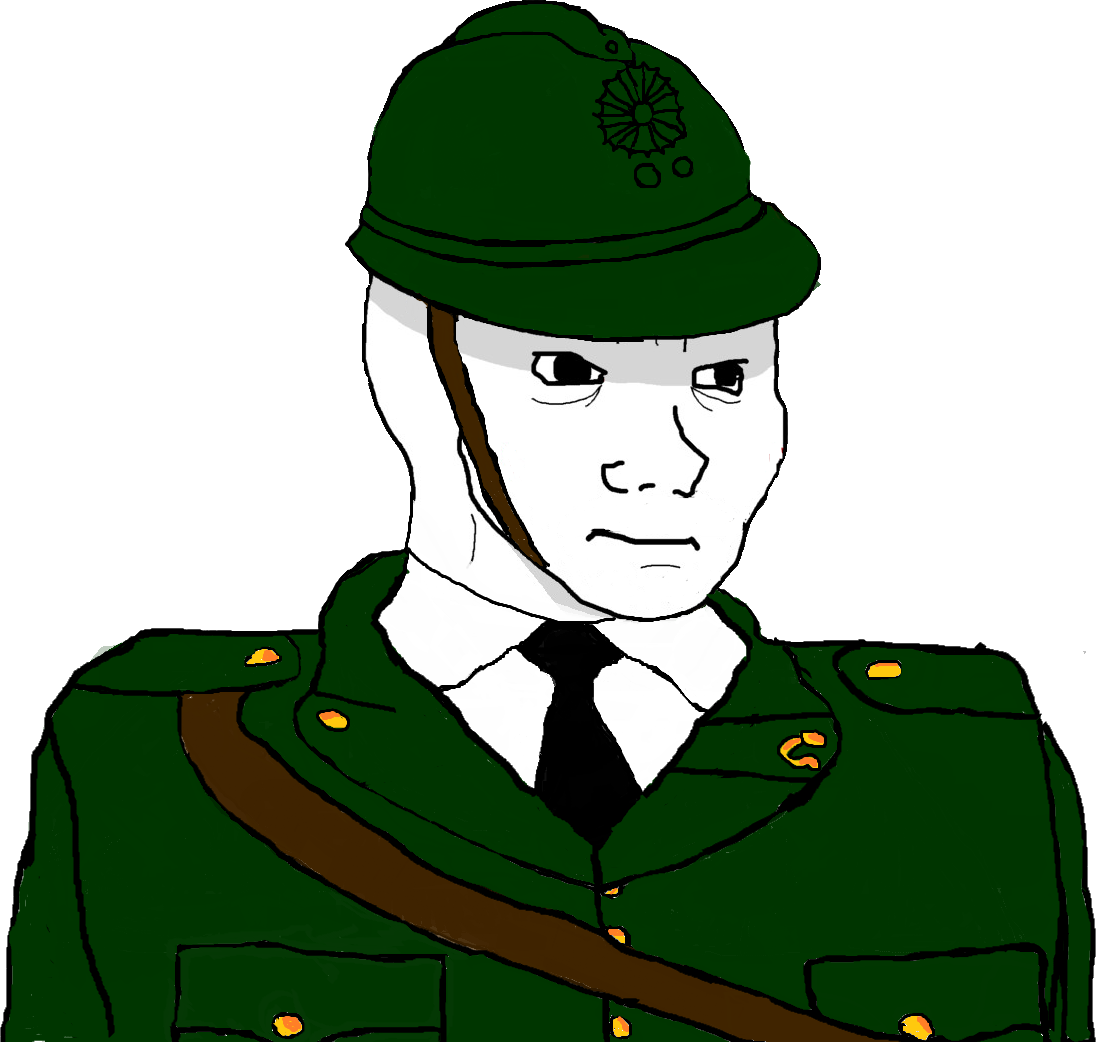
Label: 5_Tired_Wojak